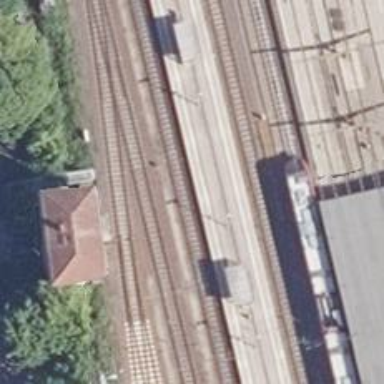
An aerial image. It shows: Close-up of railway platform edge.